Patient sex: M
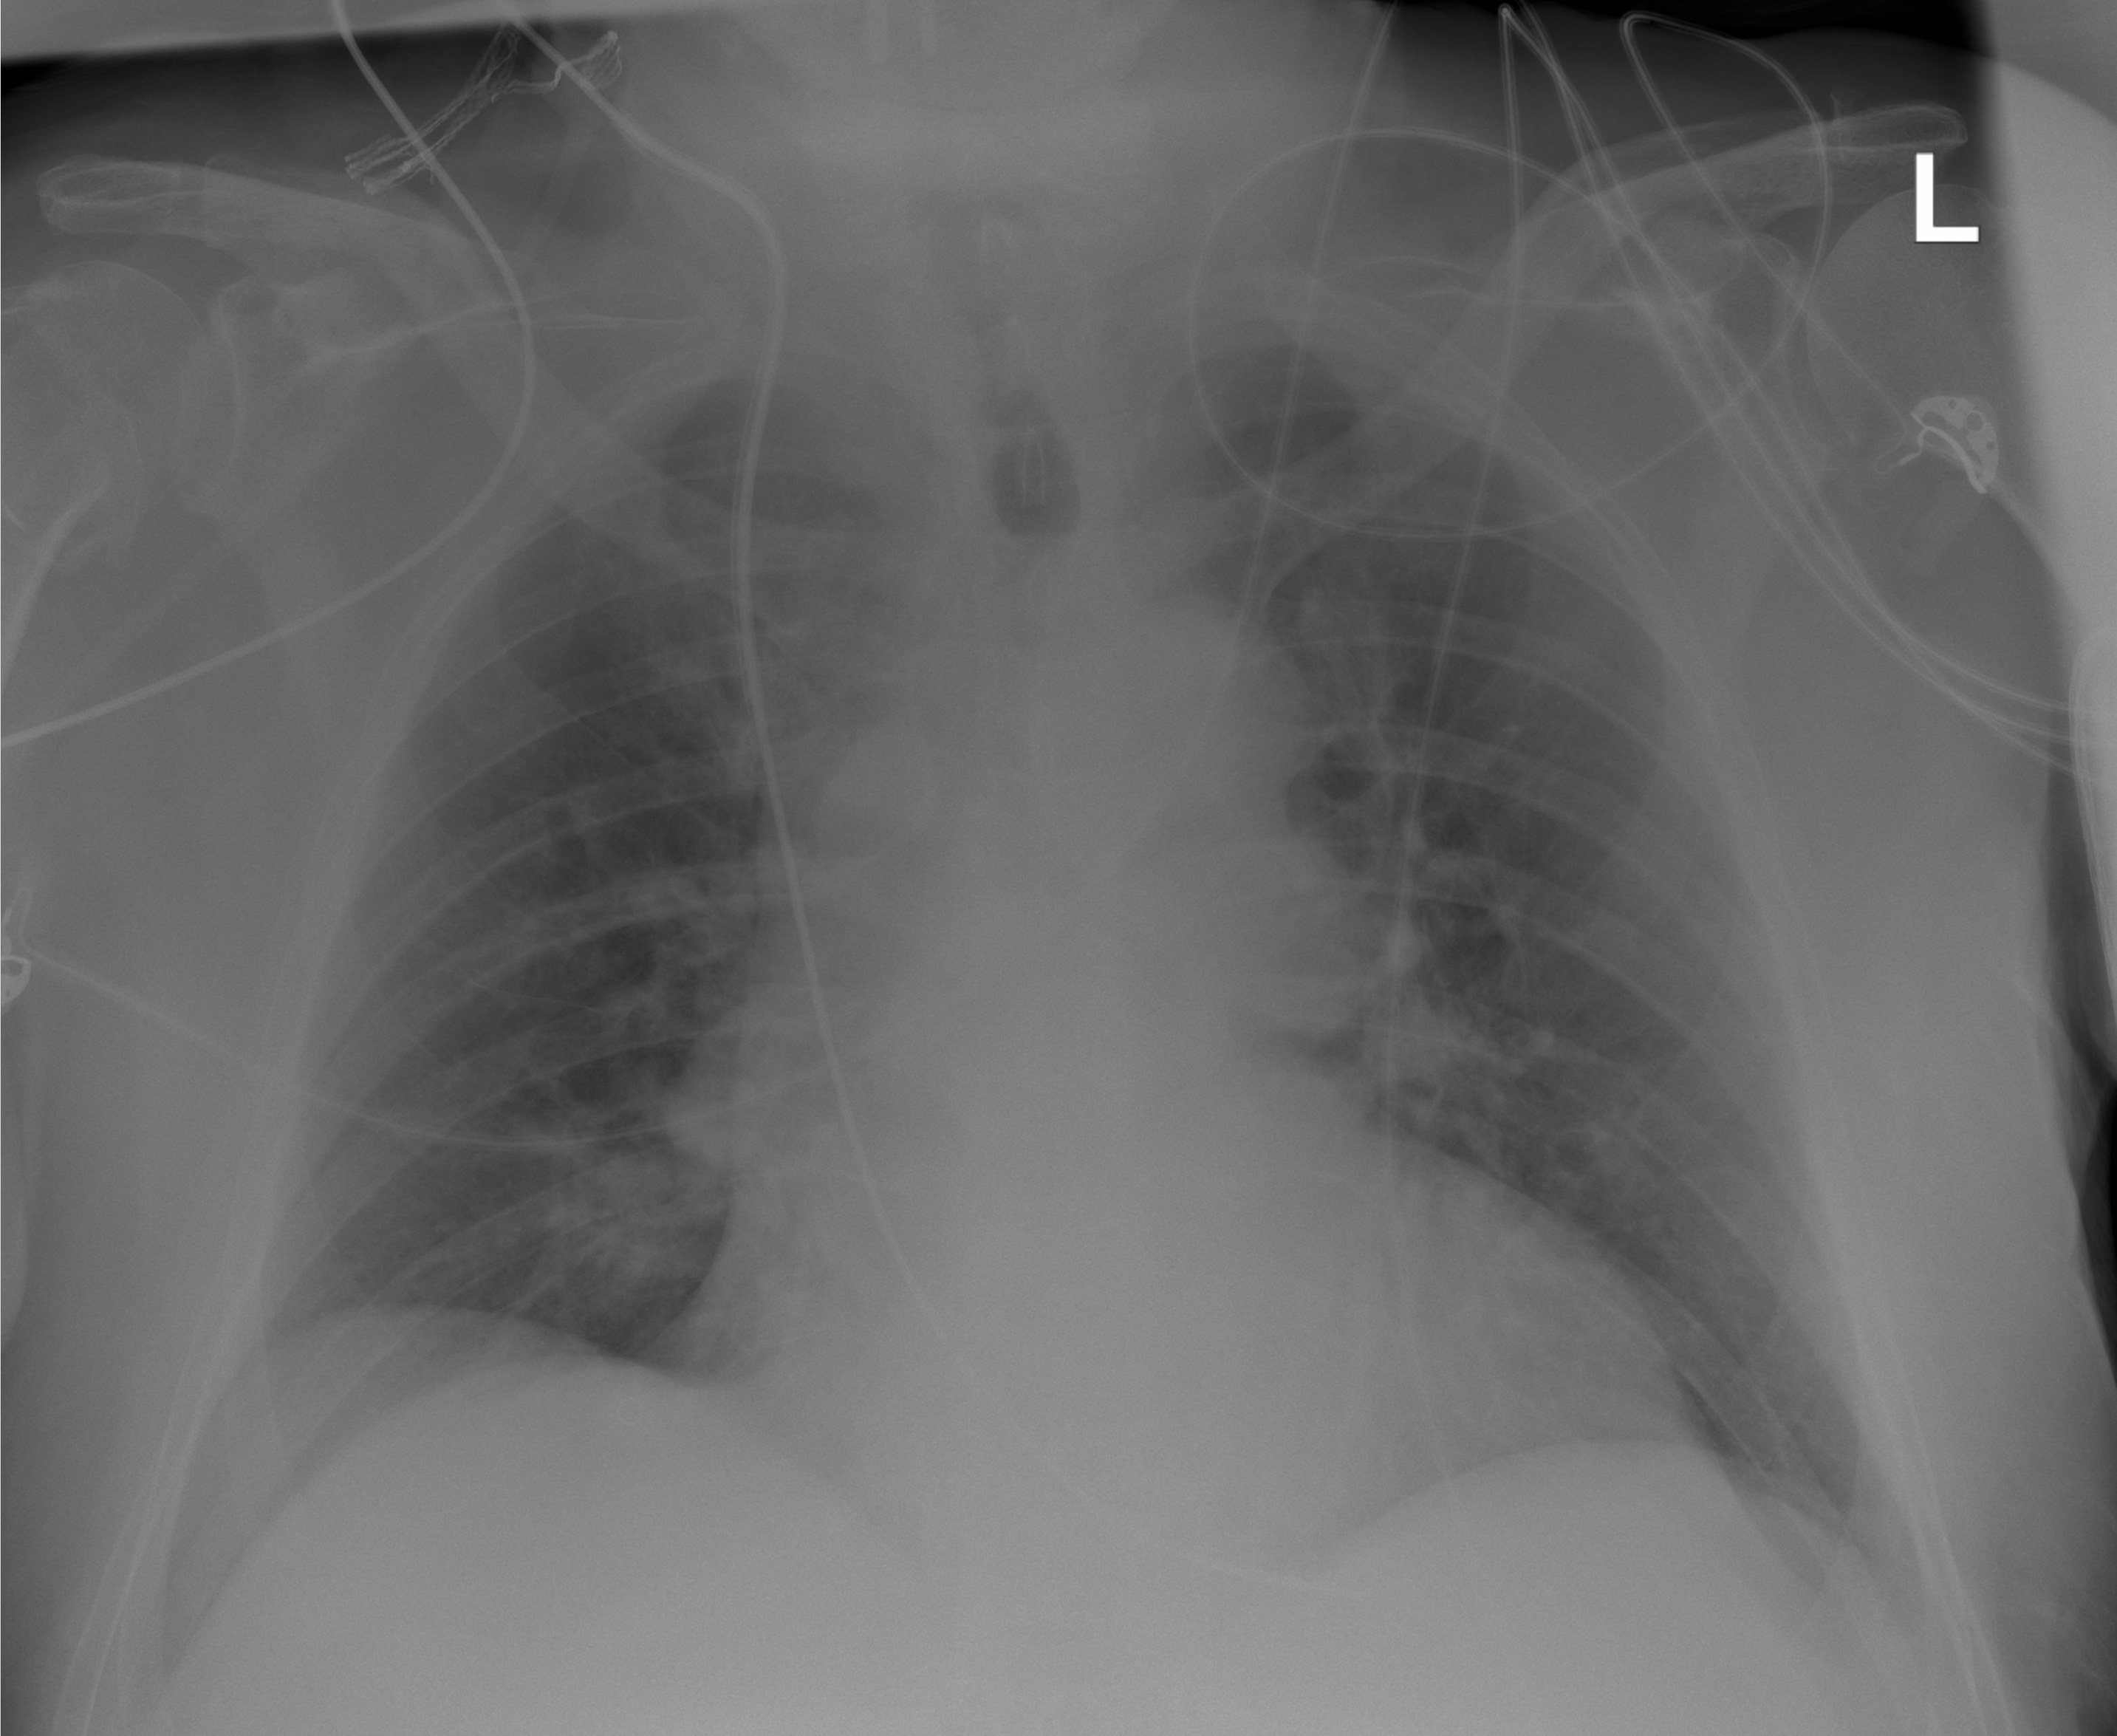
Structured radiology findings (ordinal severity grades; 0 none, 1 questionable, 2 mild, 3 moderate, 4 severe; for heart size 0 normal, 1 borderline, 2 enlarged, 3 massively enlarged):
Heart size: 2
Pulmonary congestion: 2
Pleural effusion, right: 0
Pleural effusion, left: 0
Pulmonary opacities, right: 0
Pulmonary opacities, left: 0
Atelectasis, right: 0
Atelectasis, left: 0